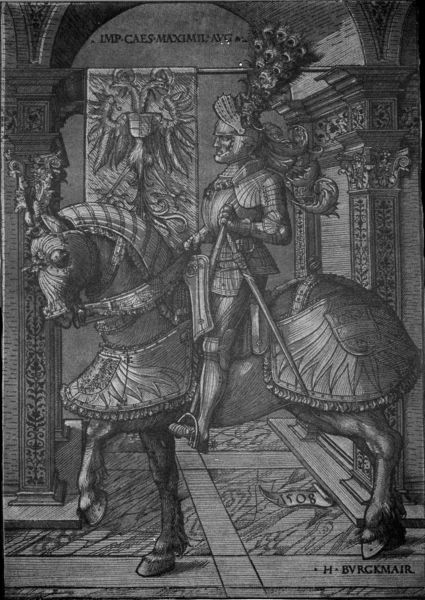
Titel: Bildnis von Kaiser Maximilian I auf dem Rücken eines Pferdes
Künstler: Hans Burgkmair
Institution: (Seriendruck)
Schlagwörter: adler, feder, mann, pfeiler, raum, säule, säulen, zeichnung, ornament, federn, pferd, reiter, huf, steigbügel, bogen, perspektive, fußboden, parkett, graphik, grau, arch, architecture, column, columns, court, fancy, feathers, fight, hat, soldier, sword, white, arm, black, dark, gray, grey, interior, nose, old, portrait, room, sitting, ornamente, flowers, print, floor, halle, panzer, radierung, stich, schwert, helm, ritter, rüstung, hufen, wappen, feather, hand, wood, flower, classical, fighting, man, roman, stone, building, head, house, german, armor, armour, helmet, kinght, knight, metal, noble, dürer, helmbusch, drawing, kupferstich, black and white, decoration, castle, etching, graphic, line, peacock, sketch, battle, cock, eagle, pfauenfeder, statue, flag, beinschiene, marble, person, emperor, schwarz, weiss, archway, renaissance, doppeladler, art, signature, engraving, pencil, medieval, aisle, coat of arms, crest, lines, war, horse, reins, shield, warrior, riding, strong, hoof, hooves, pillar, rich, durer, schmuck, latin, stiefel, boden, stein, middle age, banner, copper, tile, year, horseman, leather, general, ride, maximilian, emblem, indoor, rider, hghgh, gladiator, saddle, chiaroscuro, 1508, ross, kriegsross, 16th century, panel, blcke, hourse, deathers, geay, headdress, hapsburg, burgmair, burgkmair, caesar, bw, h, steed, orint, solider, corridor, plume, transportation, stirrups, peaccok, östereich, hufe, painiting, bvrckmair, reigns, plumage, napolean, sord, brgkmair, ridding, h bvrgkmair, middle ade, bvrgkmir, mid evel, hbvrgkmmair, bvrgkmait, meta, horse armor